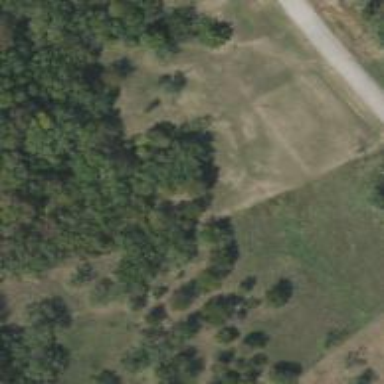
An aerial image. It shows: Grassy plot in zoning area.